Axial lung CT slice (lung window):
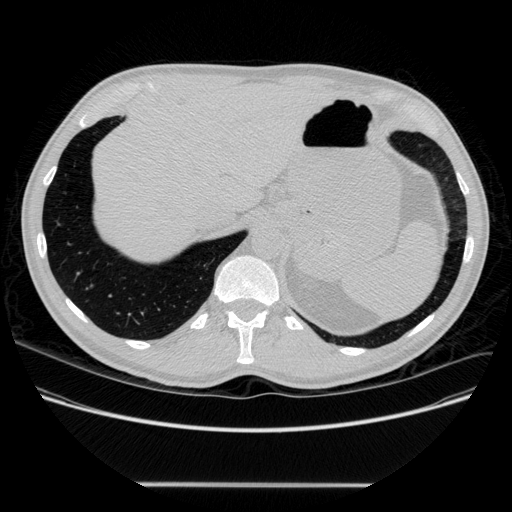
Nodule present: no